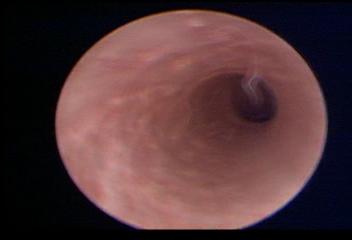
Modality: WLC
Class: Normal mucosa
Bladder cancer association: No